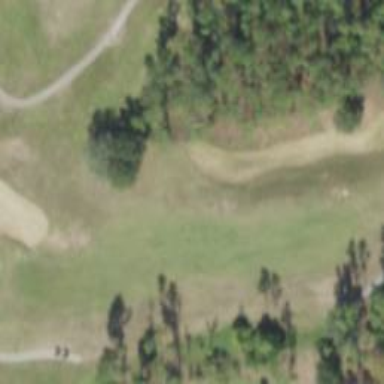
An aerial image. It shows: View of golf hole.